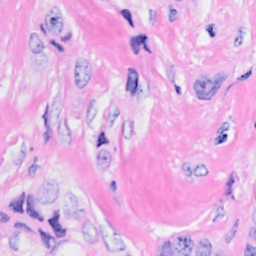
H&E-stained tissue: Breast